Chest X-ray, PA view. Patient: 13 years old, sex M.
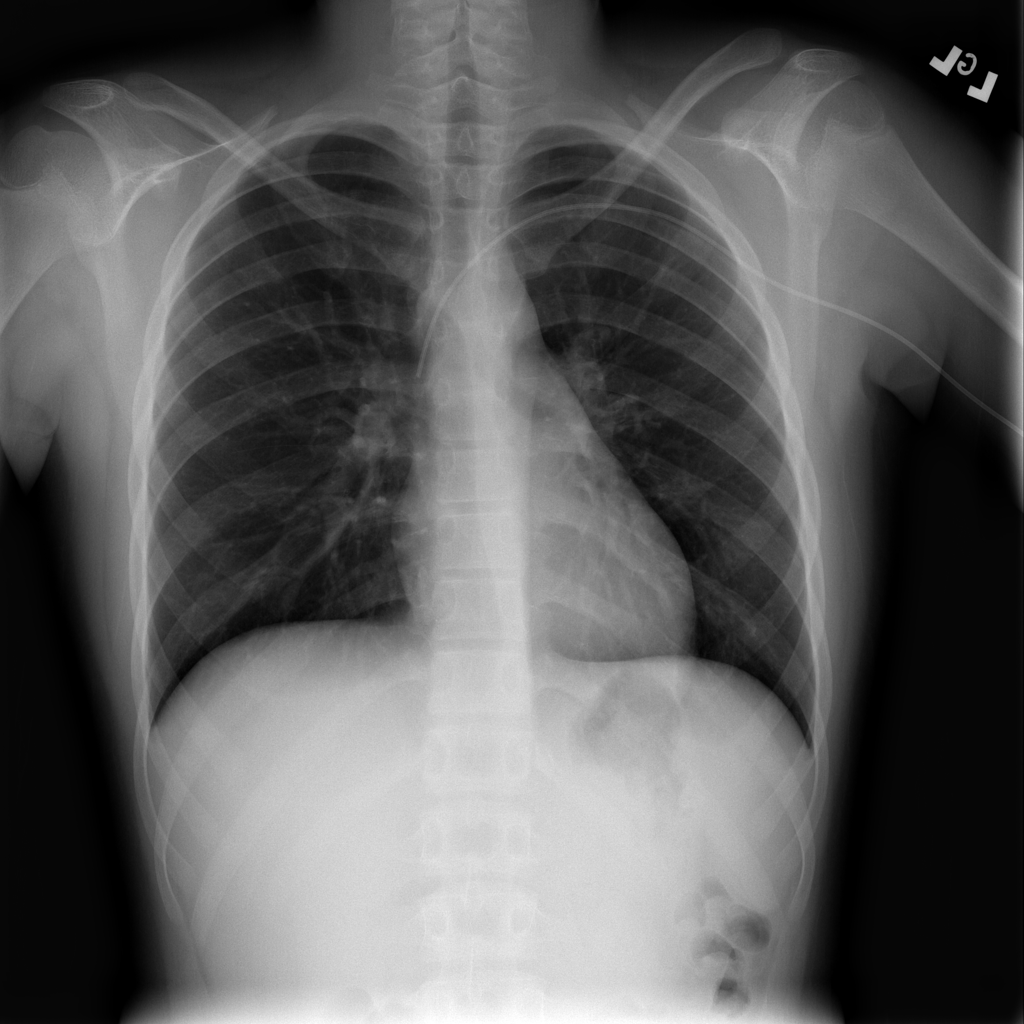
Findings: No Finding